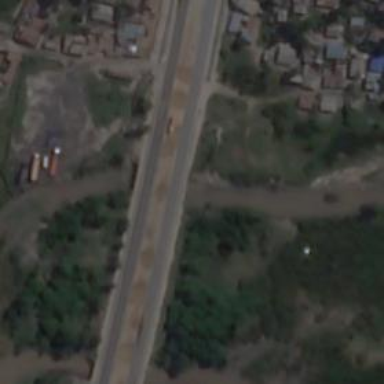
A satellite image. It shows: Trunk highway bridge.